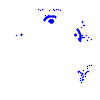
Particle: electron